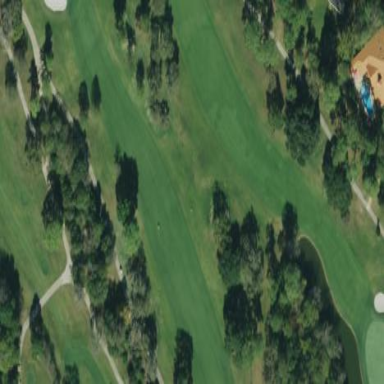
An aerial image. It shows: Golf fairway surrounded by grass.